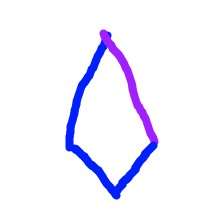
Shape: kite